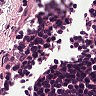
Metastatic tissue present: no